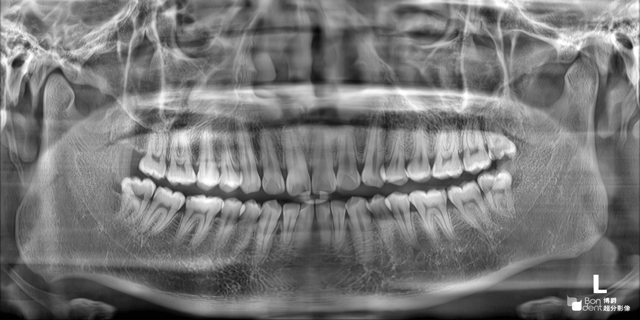
adult